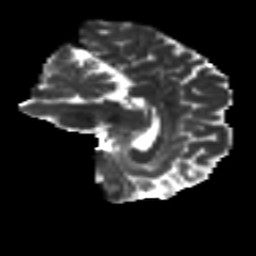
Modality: T2w
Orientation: sagittal
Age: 27
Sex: male
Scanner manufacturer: siemens
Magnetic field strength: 3 T
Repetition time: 8.6 s
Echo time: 0.095 s